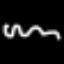
Label: squiggle